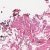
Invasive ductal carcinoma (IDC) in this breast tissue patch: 0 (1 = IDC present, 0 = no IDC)